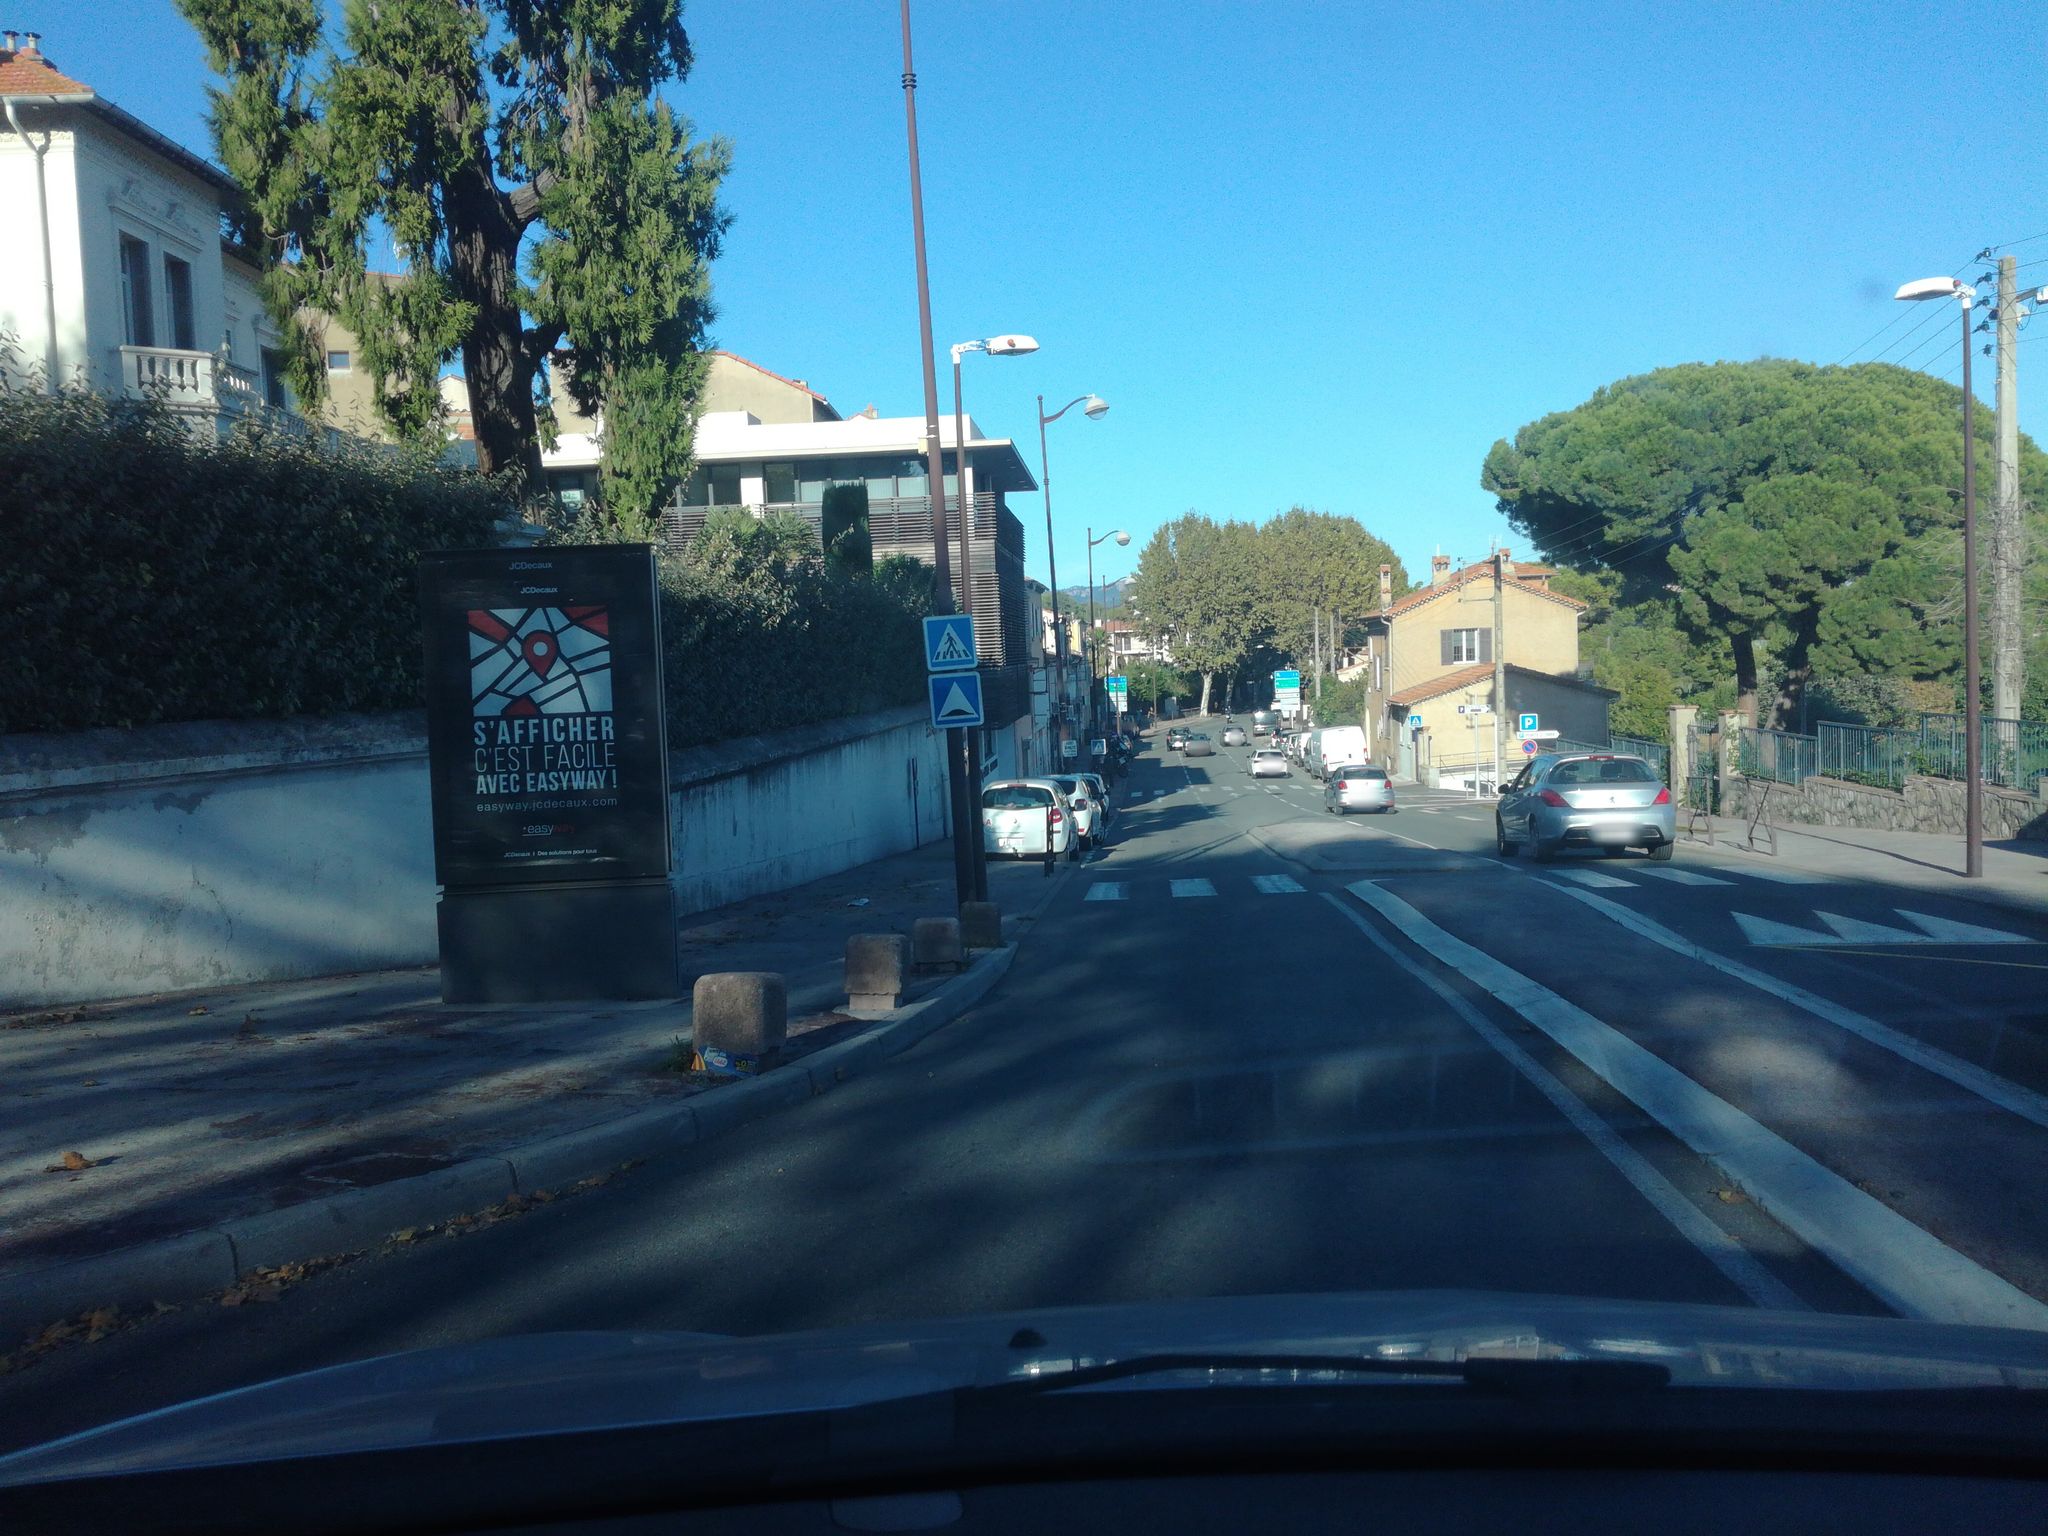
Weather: clear
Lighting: day
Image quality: good
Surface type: driving surface
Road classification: living_street, tertiary
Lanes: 1
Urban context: dense urban cluster
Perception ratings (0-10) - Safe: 2.36, Lively: 6.64, Beautiful: 3.45, Boring: 2.23, Depressing: 3.51, Wealthy: 1.43